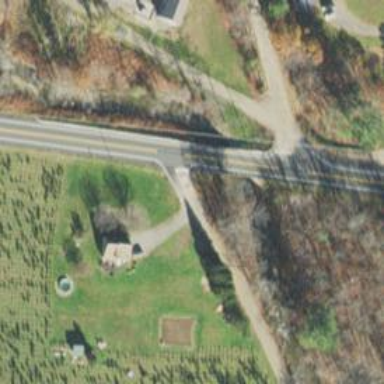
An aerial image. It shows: Primary highway on asphalt bridge.